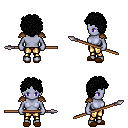
a pixel art fantasy rpg character, female body template, dark elf, purple skin, leather shoulder armor, gold greaves, black curly afro hairstyle, brown slippers, spear, four views (front, back, left, right), 2x2 character sprite sheet, small pixel art, hard edges, no anti-aliasing